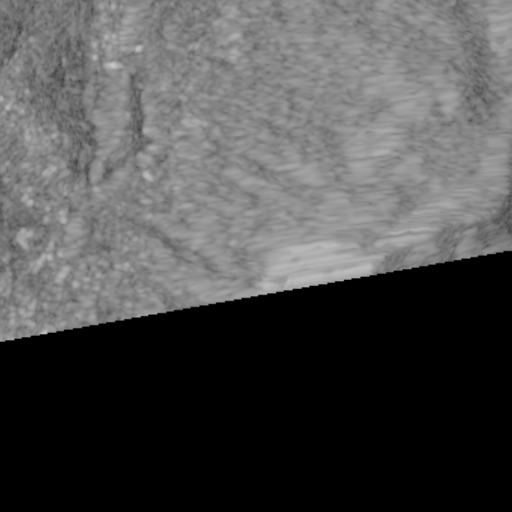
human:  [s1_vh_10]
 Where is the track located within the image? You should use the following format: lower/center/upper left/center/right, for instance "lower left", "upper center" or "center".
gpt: The track is located in the center left of the image.
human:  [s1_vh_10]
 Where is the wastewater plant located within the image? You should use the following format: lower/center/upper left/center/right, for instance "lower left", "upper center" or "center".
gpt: The wastewater plant is located in the upper left of the image.
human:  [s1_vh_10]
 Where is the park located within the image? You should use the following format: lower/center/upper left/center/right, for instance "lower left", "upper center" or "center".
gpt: There is no park in the image.

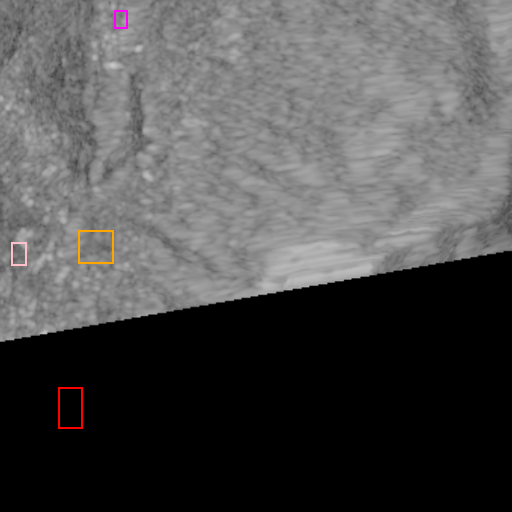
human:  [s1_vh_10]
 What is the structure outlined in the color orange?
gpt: The structure outlined in orange is a crop field.
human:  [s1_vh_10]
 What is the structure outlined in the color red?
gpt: The structure outlined in red is a park.
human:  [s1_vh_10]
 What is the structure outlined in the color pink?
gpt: The structure outlined in pink is a parking lot.
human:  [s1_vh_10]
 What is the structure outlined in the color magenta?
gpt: The structure outlined in magenta is a wastewater plant.
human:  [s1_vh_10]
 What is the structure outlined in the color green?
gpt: There is no green outline.